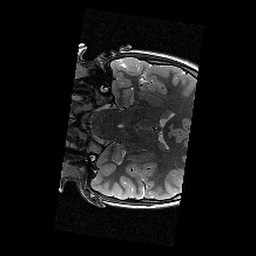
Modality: T2w
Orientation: coronal
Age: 11
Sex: female
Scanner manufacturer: siemens
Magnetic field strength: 3 T
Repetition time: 9.23 s
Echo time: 0.067 s